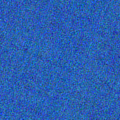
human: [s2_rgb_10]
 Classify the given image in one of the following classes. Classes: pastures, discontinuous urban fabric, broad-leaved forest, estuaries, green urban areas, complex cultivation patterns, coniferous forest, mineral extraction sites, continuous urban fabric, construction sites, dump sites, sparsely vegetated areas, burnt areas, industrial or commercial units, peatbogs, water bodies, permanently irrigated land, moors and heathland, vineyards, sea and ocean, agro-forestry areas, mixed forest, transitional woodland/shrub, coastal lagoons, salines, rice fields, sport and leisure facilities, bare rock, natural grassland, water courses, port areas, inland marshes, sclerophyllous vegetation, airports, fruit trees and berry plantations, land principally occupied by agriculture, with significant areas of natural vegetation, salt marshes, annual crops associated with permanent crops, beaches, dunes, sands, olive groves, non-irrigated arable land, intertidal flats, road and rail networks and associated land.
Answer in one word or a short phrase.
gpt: sea and ocean